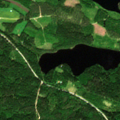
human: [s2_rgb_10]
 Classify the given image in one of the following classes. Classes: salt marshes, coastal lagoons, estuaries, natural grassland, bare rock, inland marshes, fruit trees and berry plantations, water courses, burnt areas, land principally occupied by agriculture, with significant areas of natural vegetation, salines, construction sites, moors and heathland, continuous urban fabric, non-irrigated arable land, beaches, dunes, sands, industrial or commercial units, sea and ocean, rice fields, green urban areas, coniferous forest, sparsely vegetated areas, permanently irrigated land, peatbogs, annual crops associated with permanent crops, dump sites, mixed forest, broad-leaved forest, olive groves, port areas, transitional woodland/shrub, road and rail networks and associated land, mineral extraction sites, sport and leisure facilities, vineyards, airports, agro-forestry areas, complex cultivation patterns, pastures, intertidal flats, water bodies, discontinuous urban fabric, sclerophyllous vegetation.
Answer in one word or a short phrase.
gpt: land principally occupied by agriculture, with significant areas of natural vegetation, coniferous forest, mixed forest, water bodies